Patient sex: F
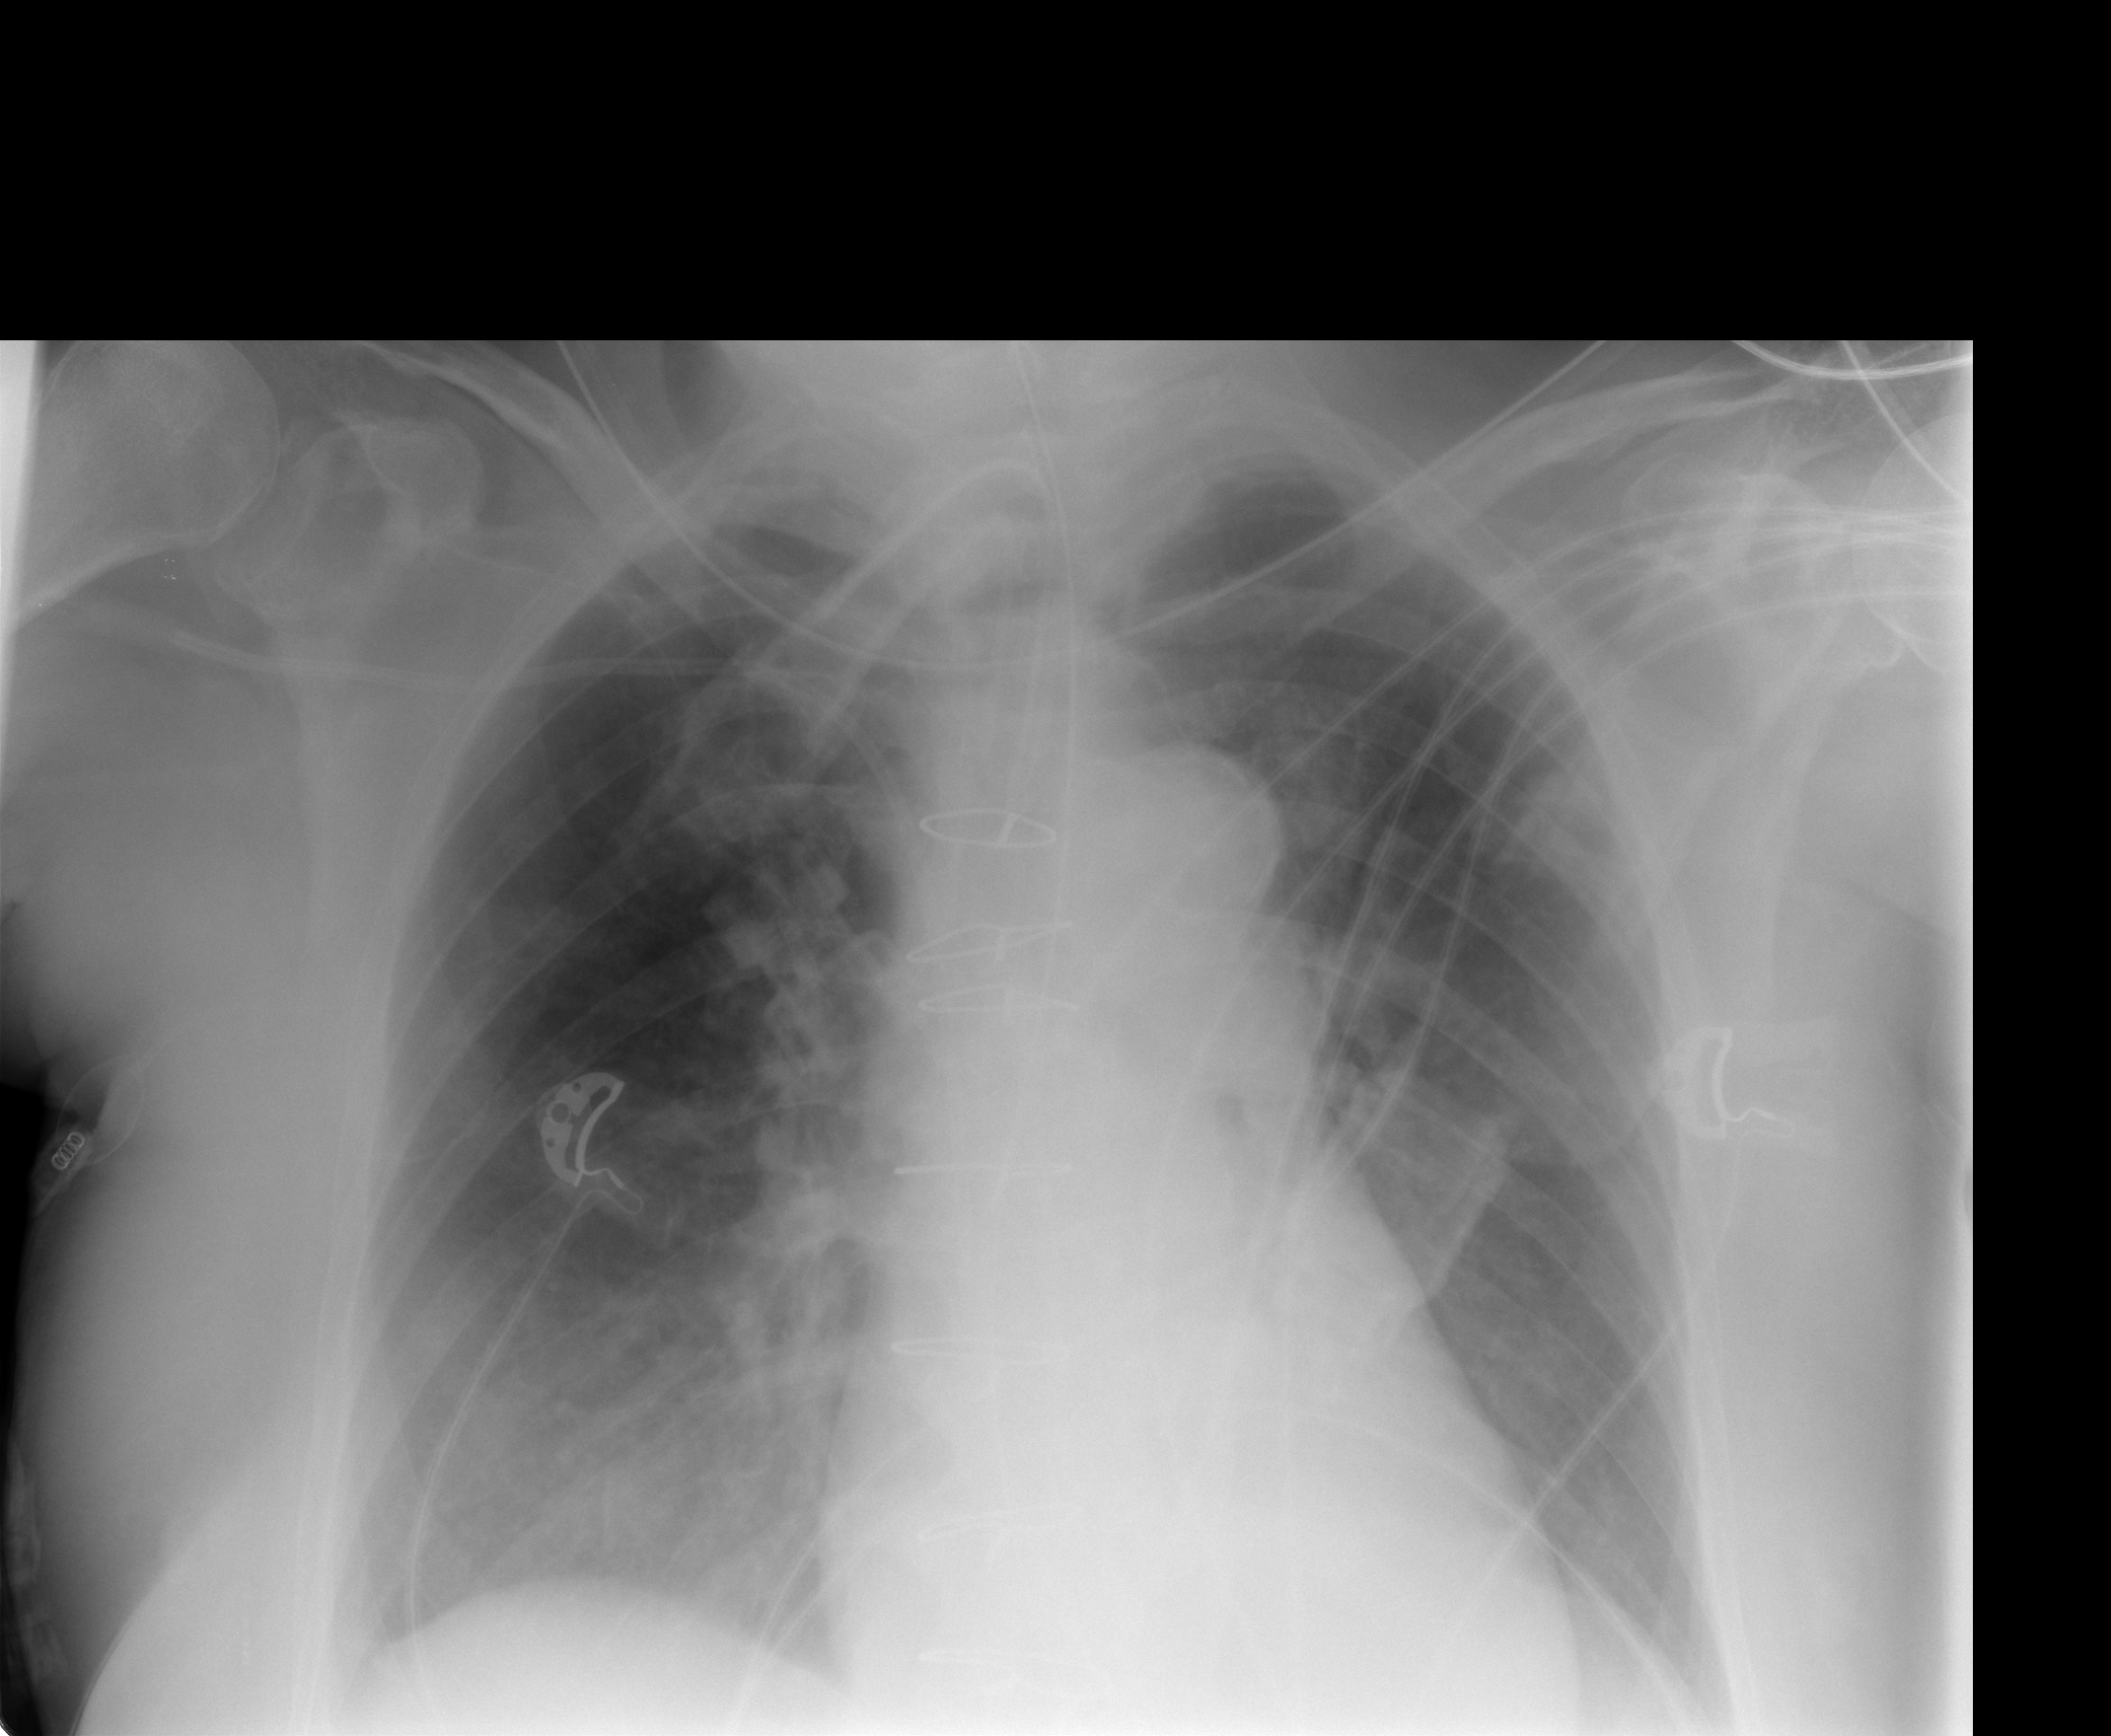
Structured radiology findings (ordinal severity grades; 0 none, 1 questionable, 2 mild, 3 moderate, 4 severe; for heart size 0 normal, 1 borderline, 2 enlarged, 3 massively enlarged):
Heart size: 0
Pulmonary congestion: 0
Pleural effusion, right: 0
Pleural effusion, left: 2
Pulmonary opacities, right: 0
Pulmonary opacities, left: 0
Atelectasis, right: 1
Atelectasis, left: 2